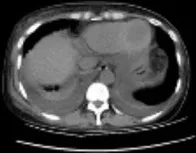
(A-C) Abdominal computed tomography scan showing pancreatic enlargement with peripancreatic inflammatory exudate, bilateral pleural effusion, and the transplanted kidney.
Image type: radiology (ct)